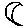
Label: moon